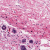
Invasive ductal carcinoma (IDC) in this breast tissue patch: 0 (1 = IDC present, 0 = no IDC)